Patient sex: M
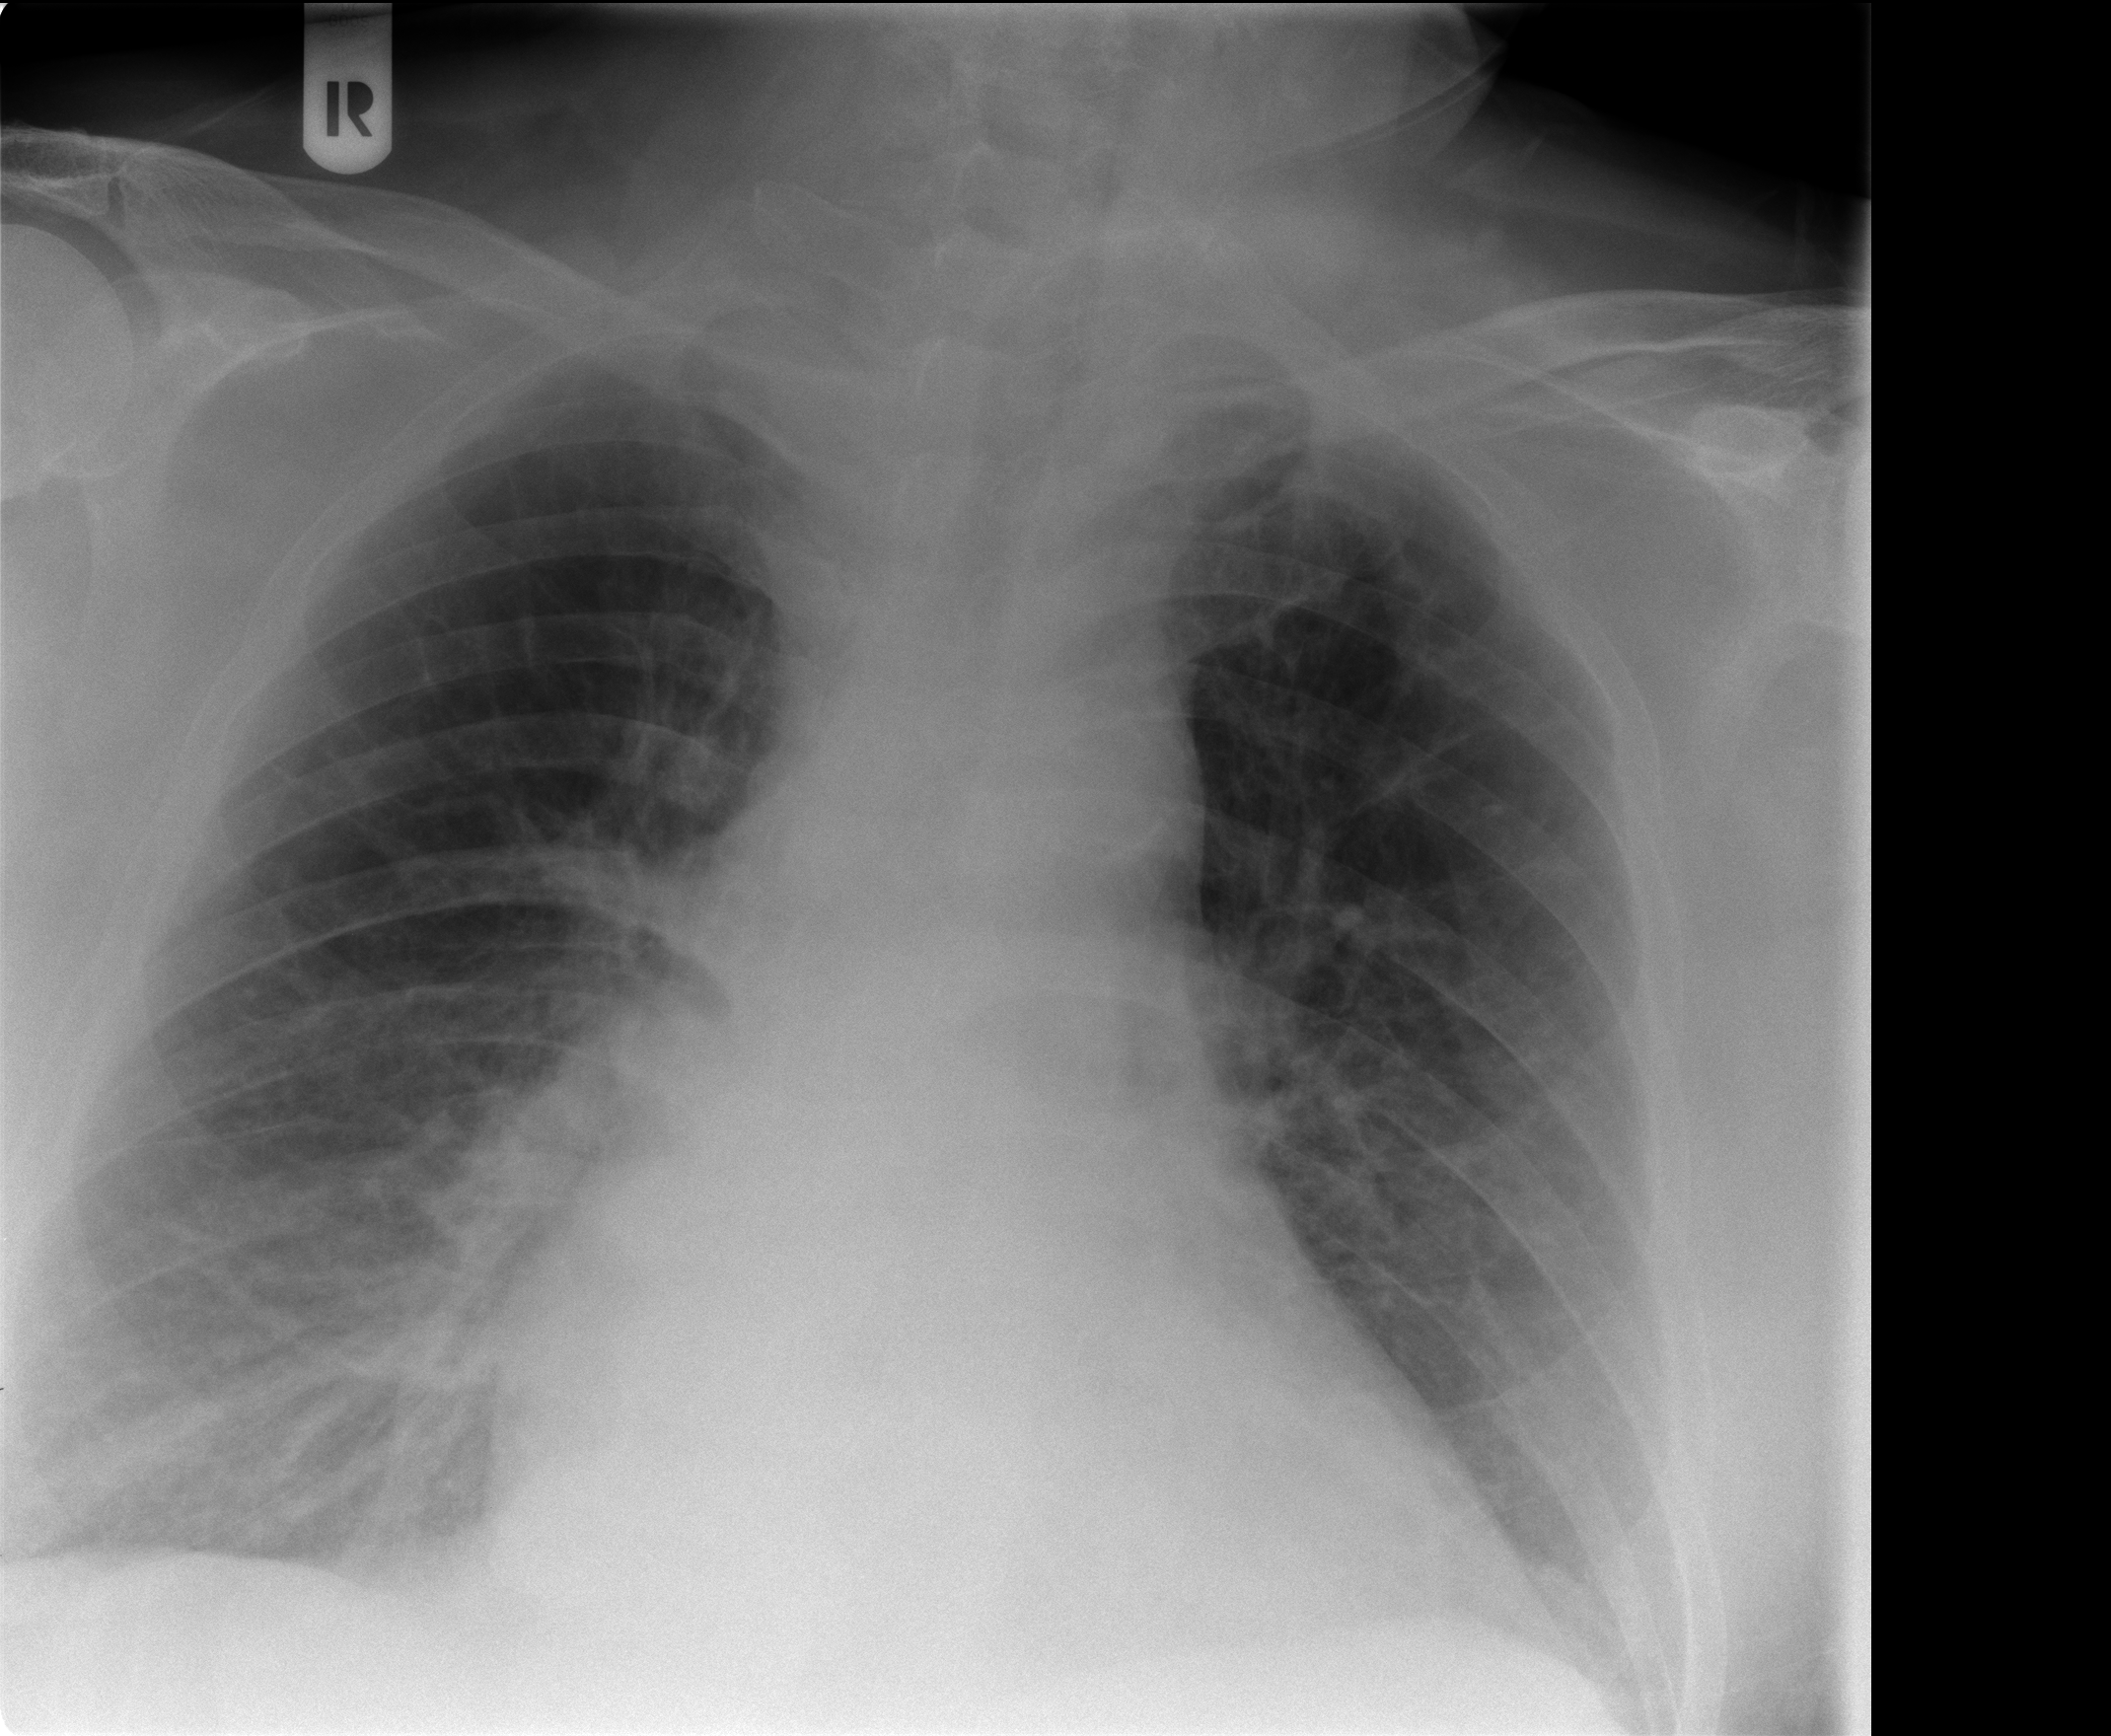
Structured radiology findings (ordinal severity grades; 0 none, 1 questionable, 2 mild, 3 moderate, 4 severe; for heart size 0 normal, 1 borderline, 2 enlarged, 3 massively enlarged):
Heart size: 1
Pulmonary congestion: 0
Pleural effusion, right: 0
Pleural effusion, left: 0
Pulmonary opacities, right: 1
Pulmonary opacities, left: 1
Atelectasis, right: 1
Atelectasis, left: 1